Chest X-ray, PA view. Patient: 56 years old, sex M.
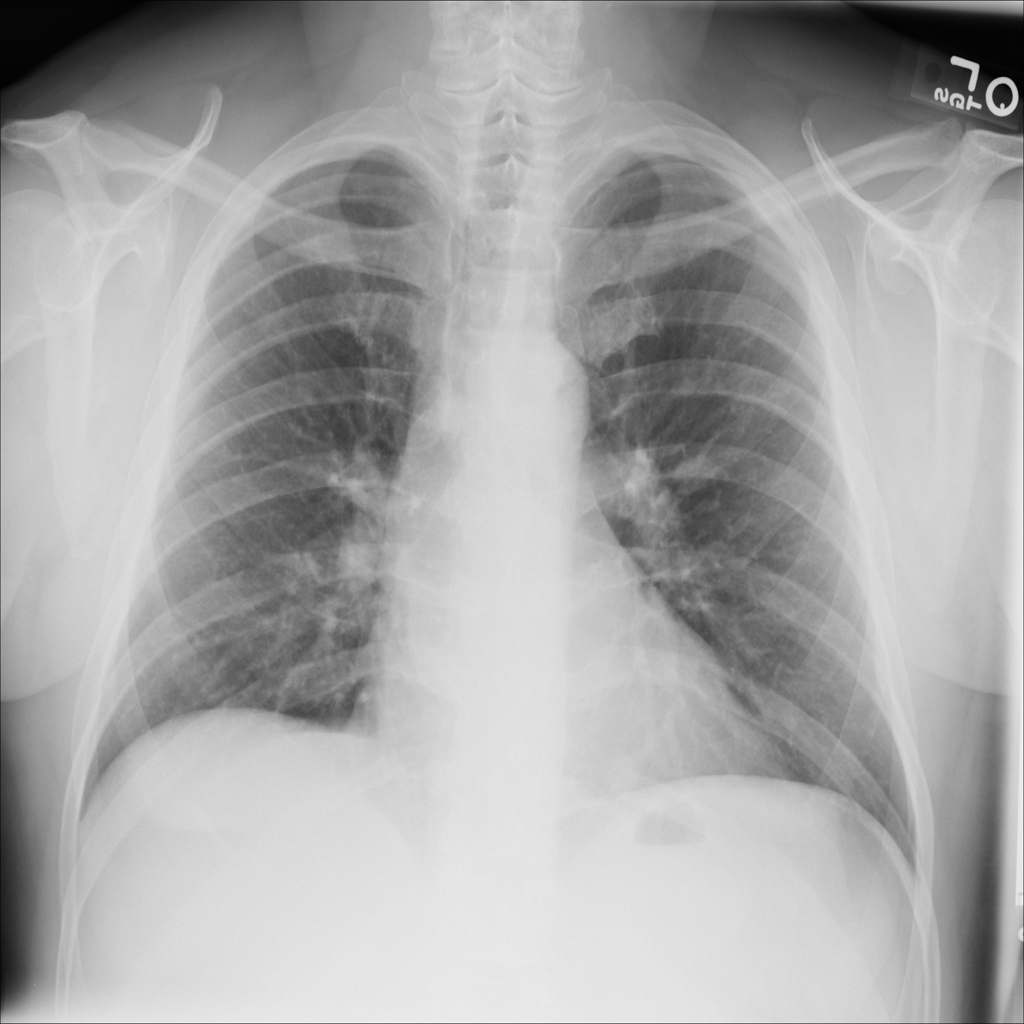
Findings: No Finding